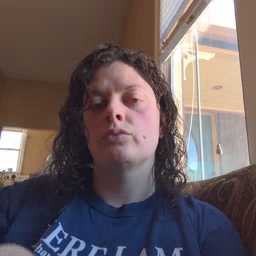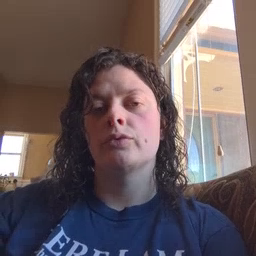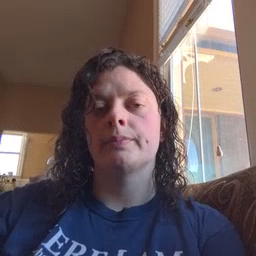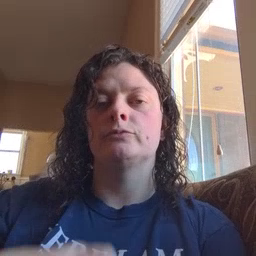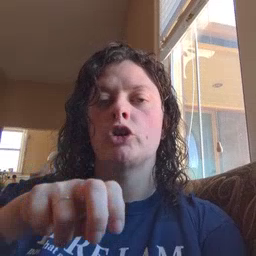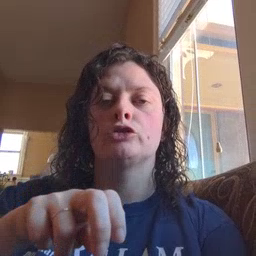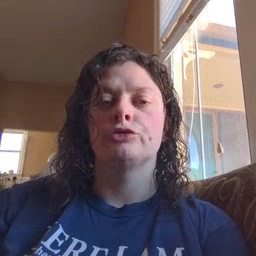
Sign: chair